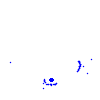
Particle: pion